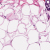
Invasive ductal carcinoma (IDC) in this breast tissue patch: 0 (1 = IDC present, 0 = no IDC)